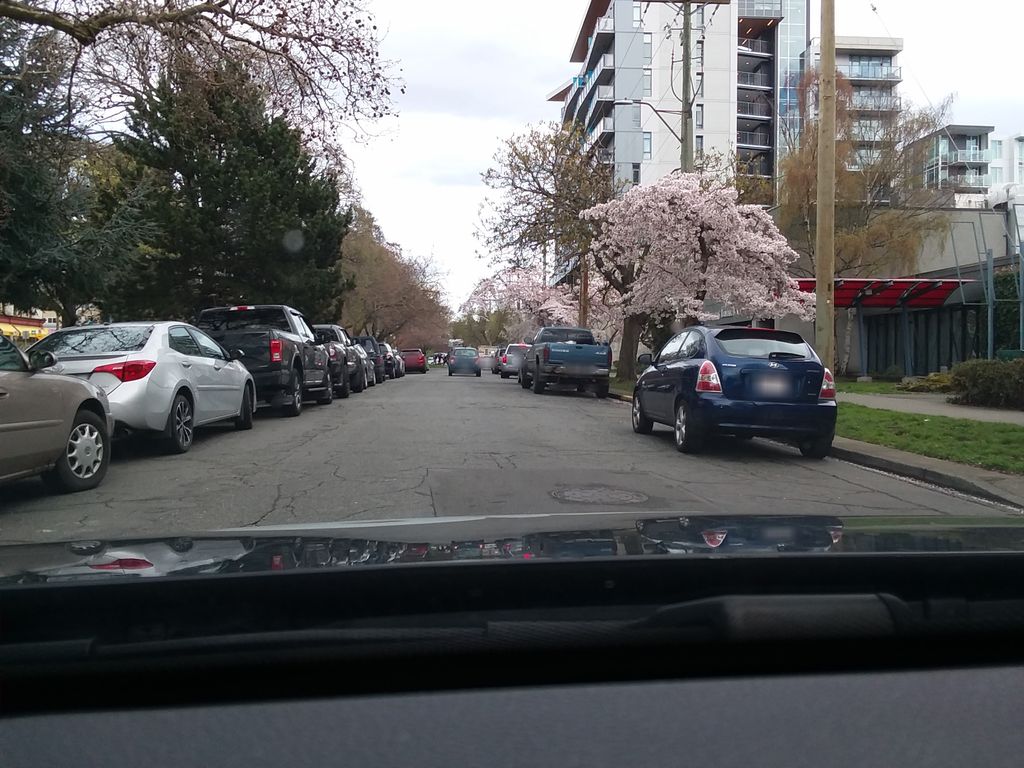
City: victoria